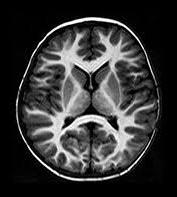
Label: notumor